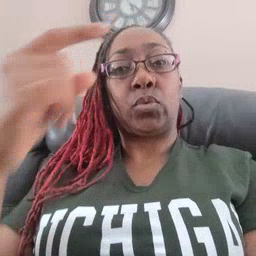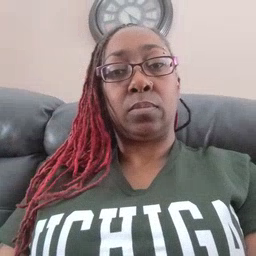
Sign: first